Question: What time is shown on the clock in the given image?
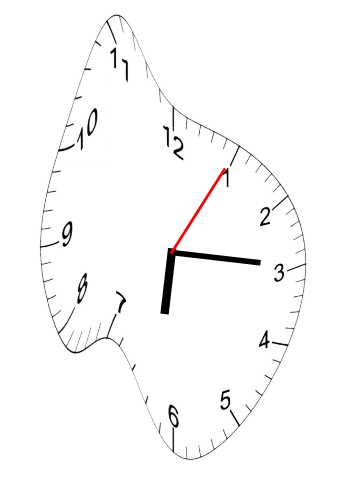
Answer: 06:15:05